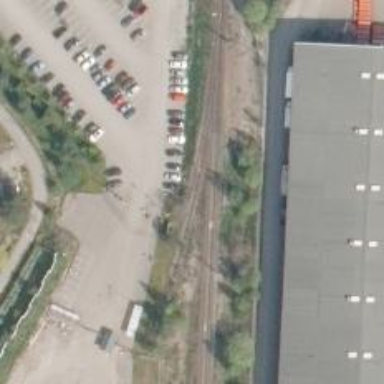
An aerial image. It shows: Wedge is used for the railway derail.